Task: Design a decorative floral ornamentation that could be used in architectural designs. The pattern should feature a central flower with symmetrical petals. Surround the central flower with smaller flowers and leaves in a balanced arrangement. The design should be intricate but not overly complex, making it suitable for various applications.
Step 1203:
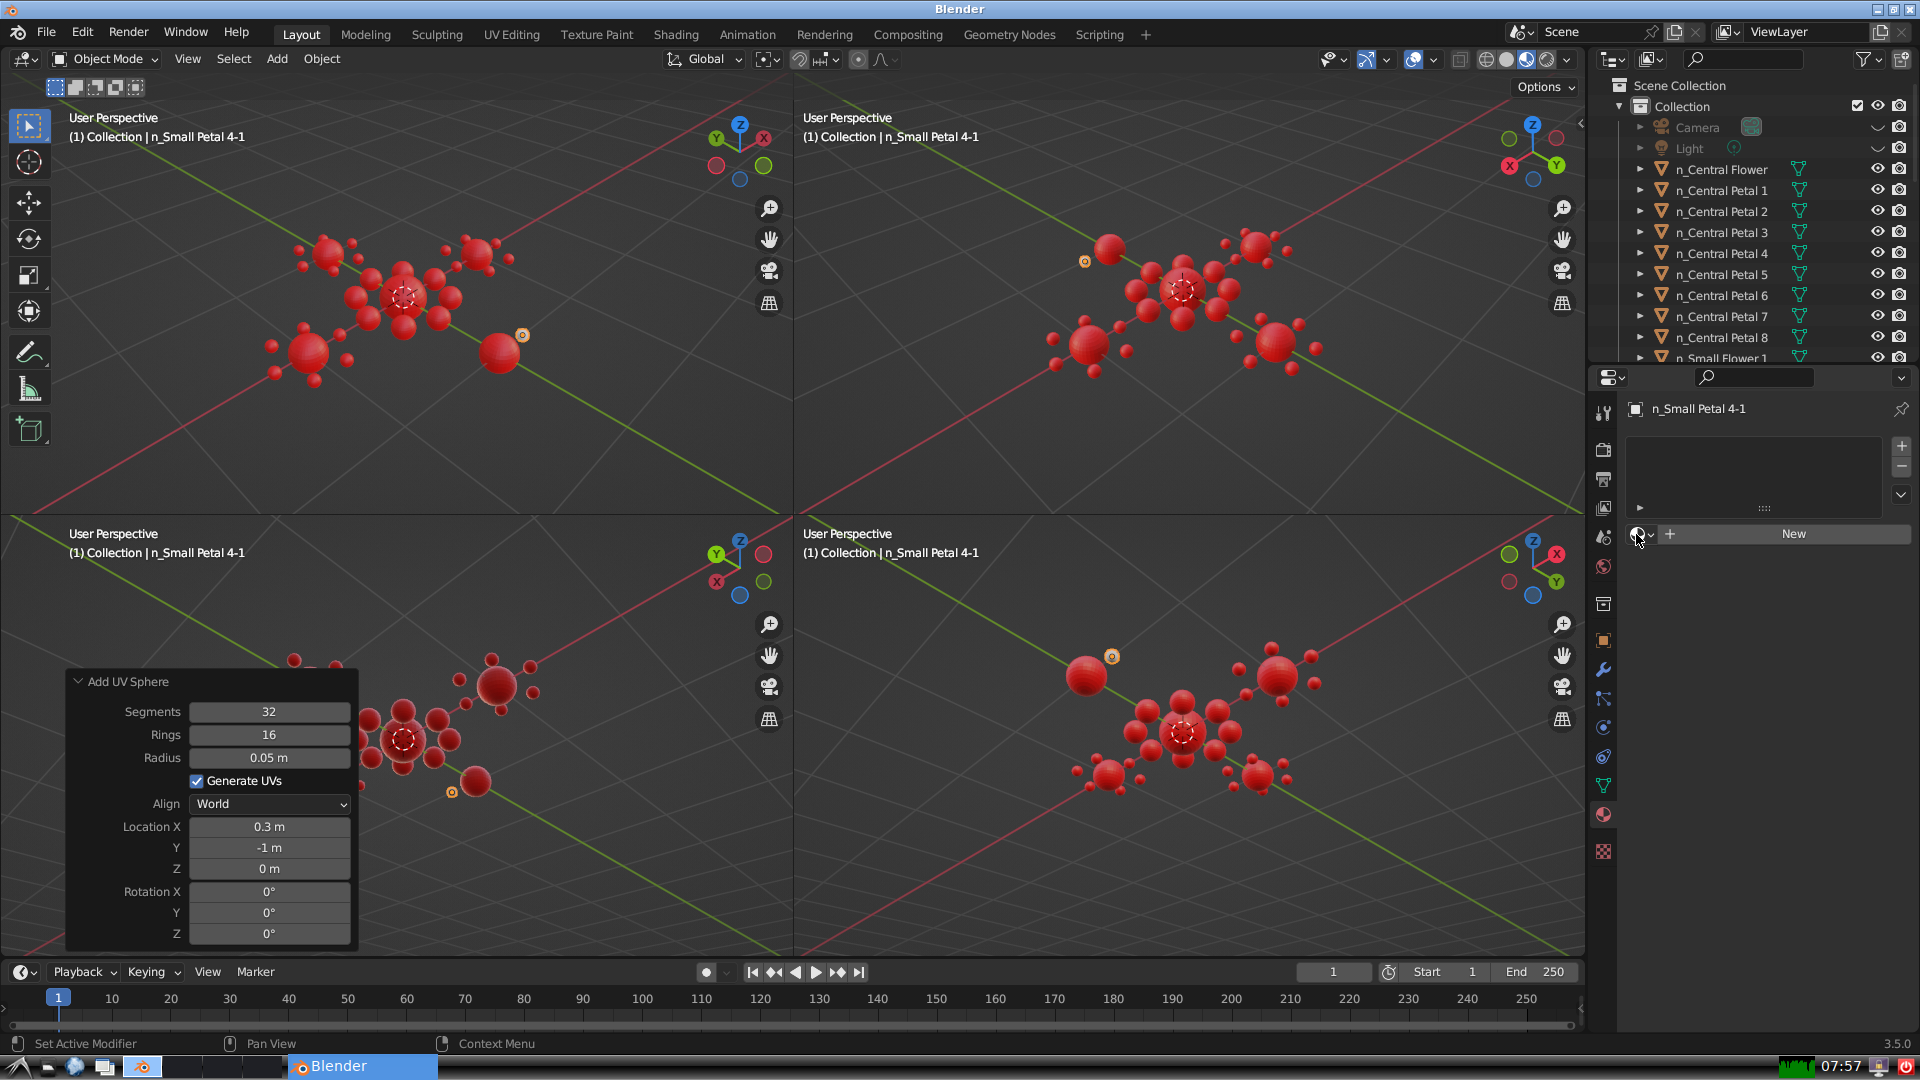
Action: click: no